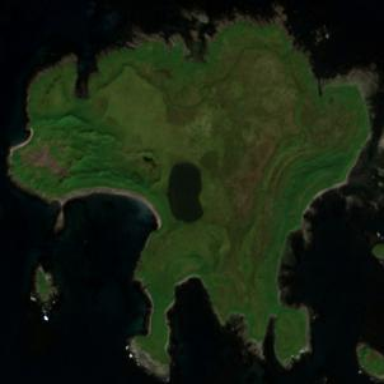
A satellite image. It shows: Island with natural coastline.